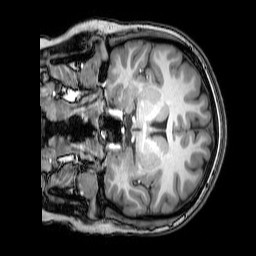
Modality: T1w
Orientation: coronal
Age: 19
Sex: female